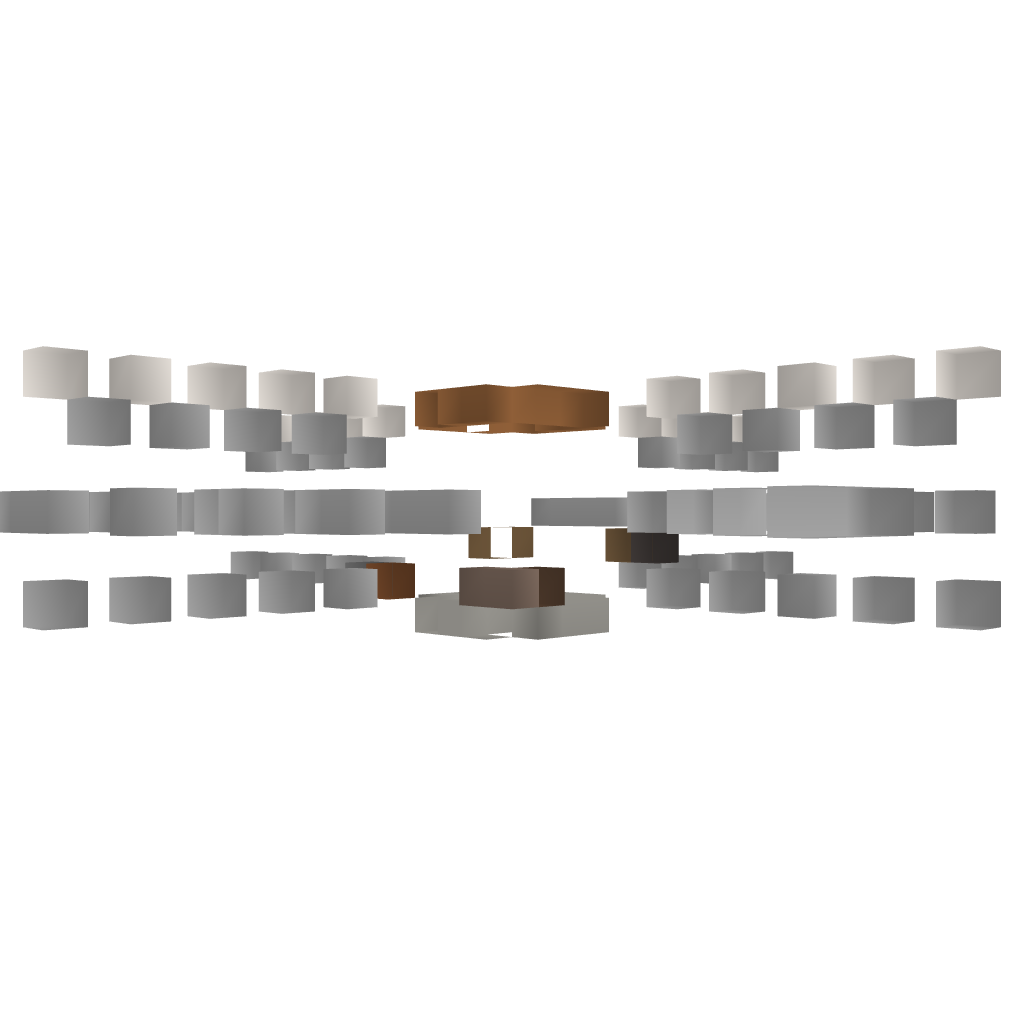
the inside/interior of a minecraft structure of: Liveable Satelite